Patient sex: M
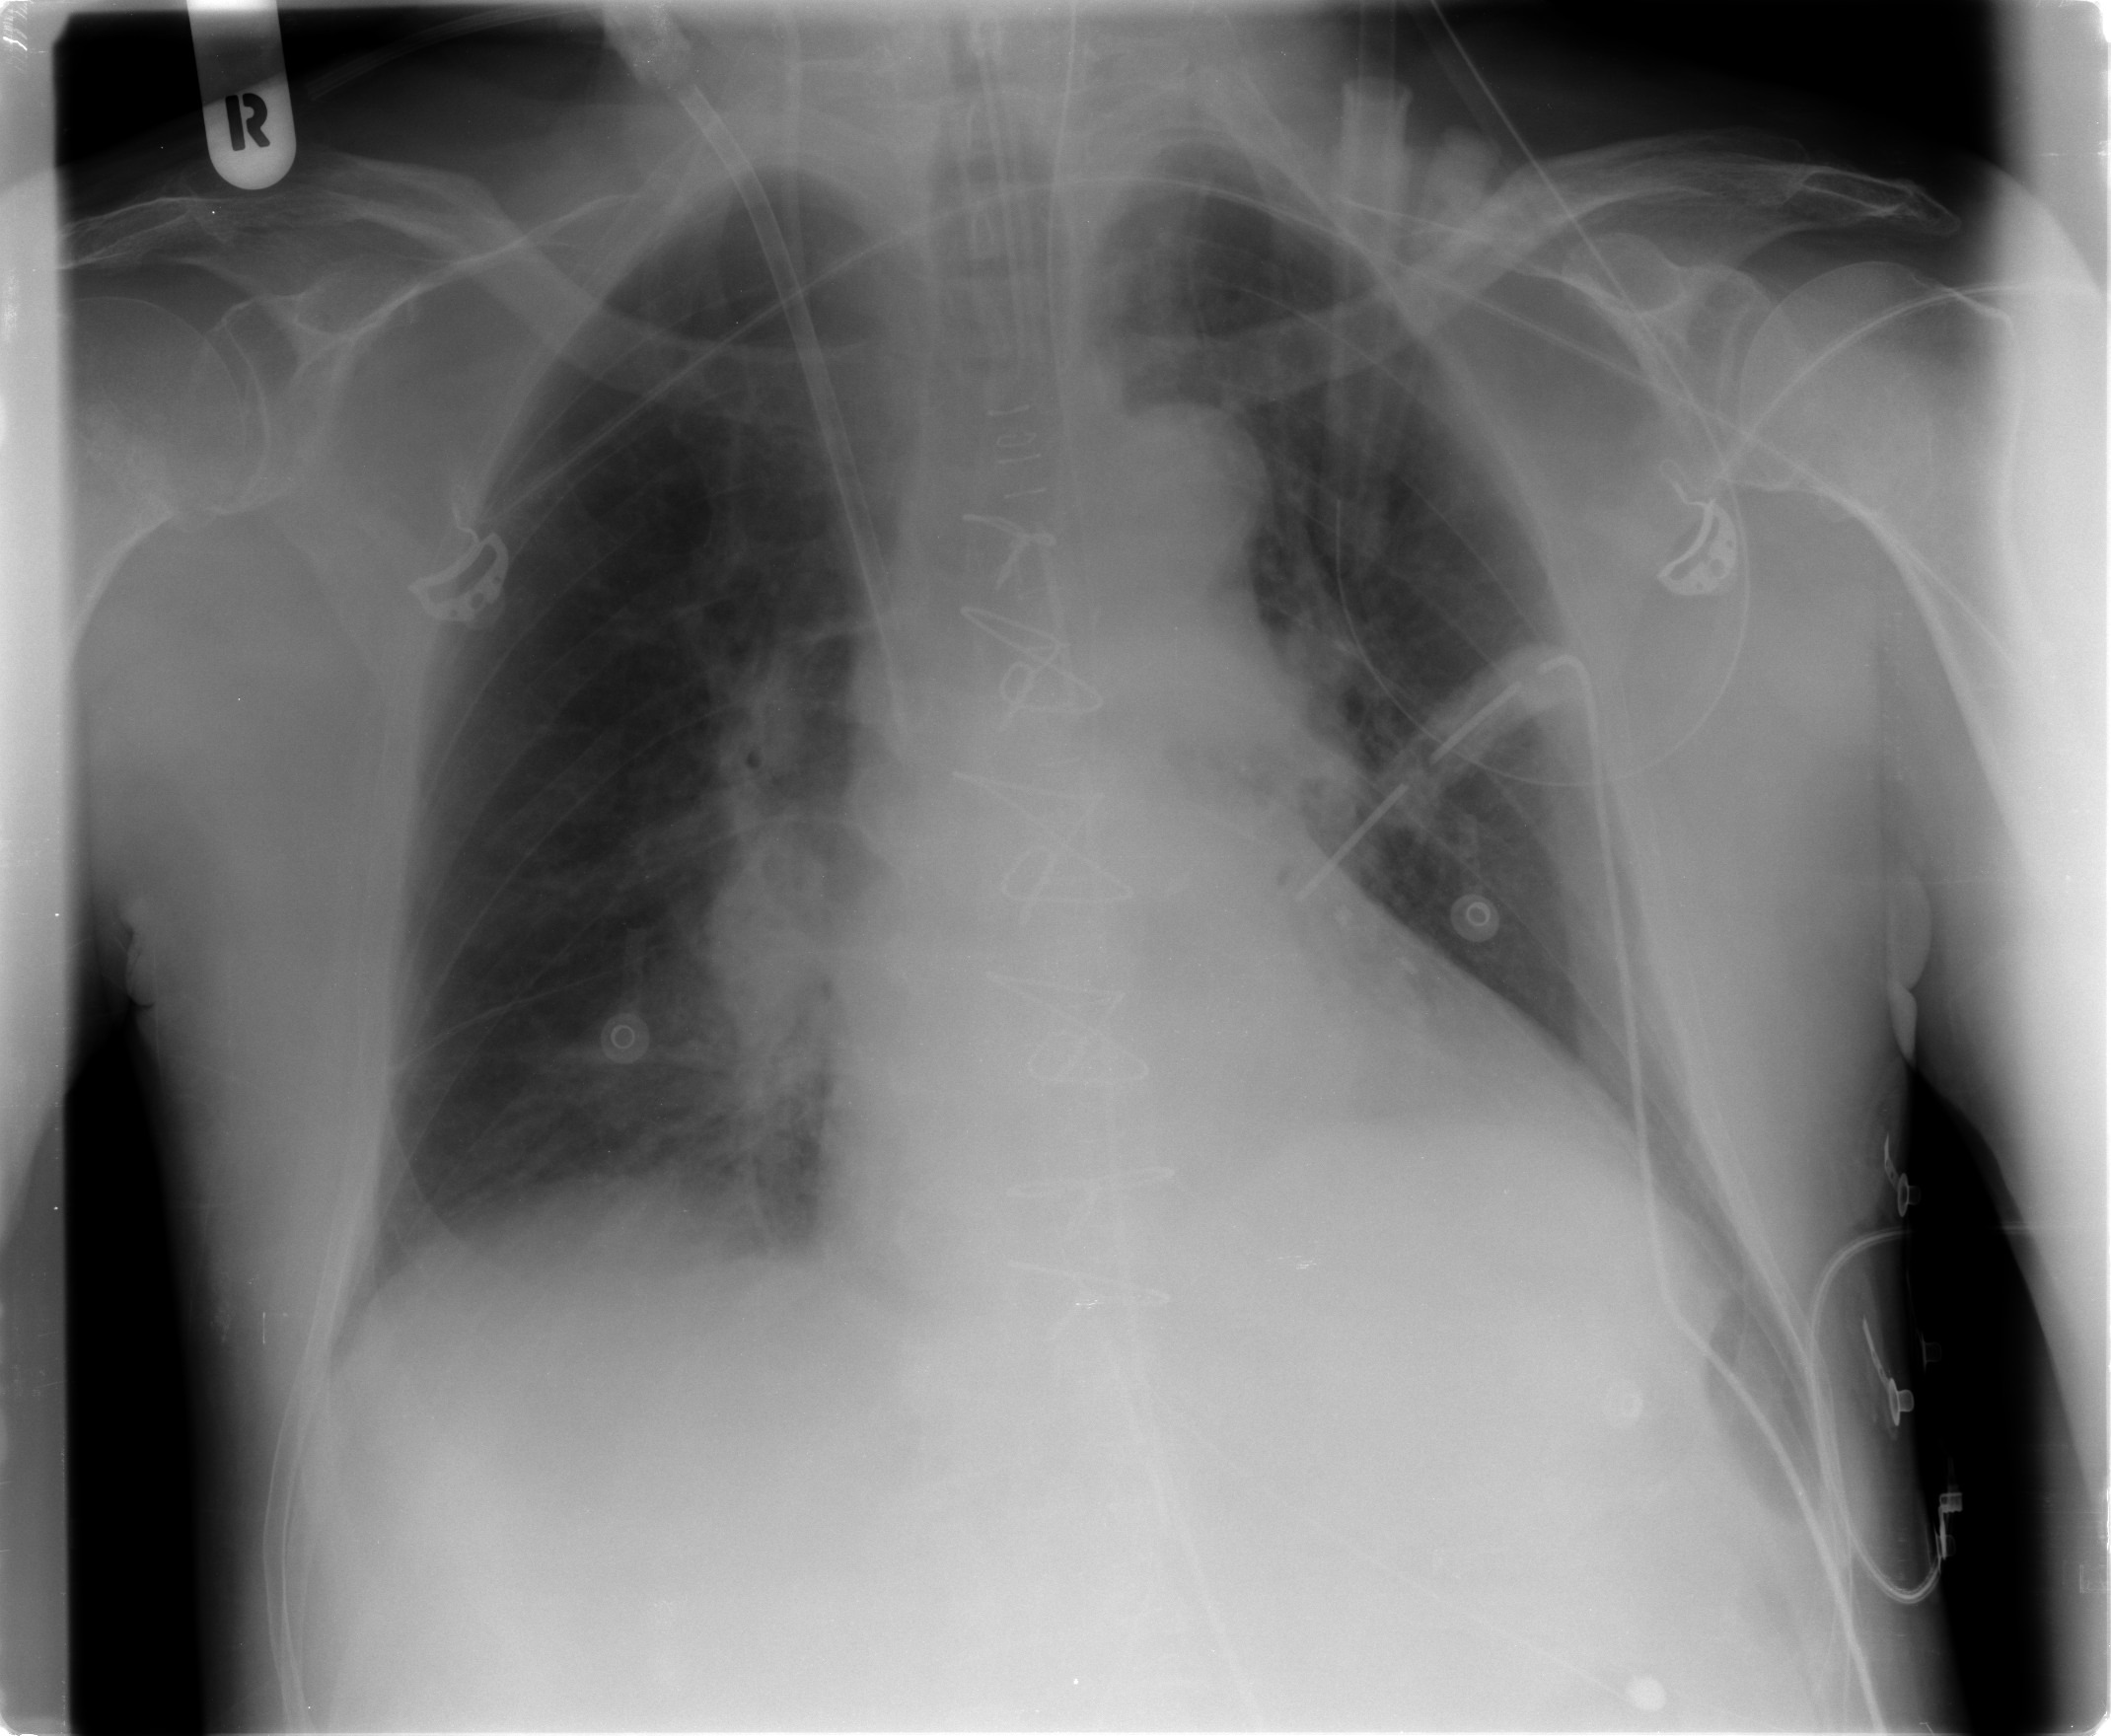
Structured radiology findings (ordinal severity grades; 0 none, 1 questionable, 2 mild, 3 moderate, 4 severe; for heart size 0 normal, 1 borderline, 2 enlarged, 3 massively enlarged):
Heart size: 2
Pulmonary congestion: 2
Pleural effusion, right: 0
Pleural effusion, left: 0
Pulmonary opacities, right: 0
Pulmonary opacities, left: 0
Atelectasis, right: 2
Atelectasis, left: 2